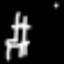
Label: chair